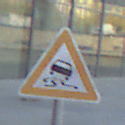
Verkehrszeichen: SchleuderOderRutschgefahr
Umgebung: Outdoor, Urban
Tageszeit: SunriseSunset
Wetter: PartlyCloudy
Licht: Natural
Jahreszeit: NotSpecified
Kontrast: MediumContrast